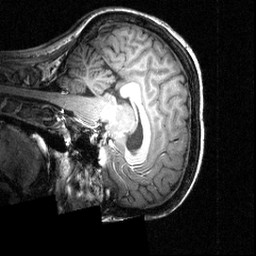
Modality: T1w
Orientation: sagittal
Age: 24
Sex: female
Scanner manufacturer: siemens
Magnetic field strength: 3.951 T
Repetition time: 1.5 s
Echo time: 0.00335 s